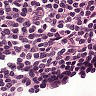
Metastatic tissue present: no